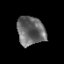
Tissue: prostate
Cell type: T cells
Senescence score: 0.3159
Nuclear area (px): 790
Mean DAPI intensity: 104.52